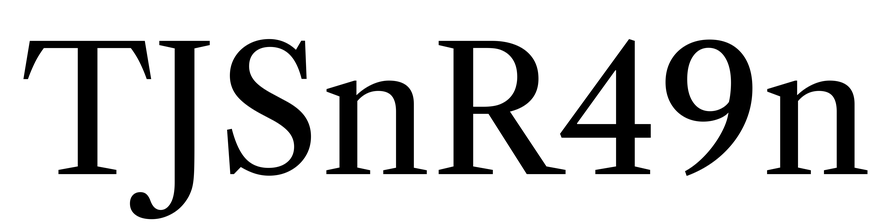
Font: LibreCaslonText_Regular